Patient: sex F, age 35
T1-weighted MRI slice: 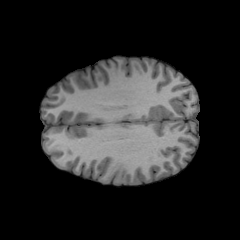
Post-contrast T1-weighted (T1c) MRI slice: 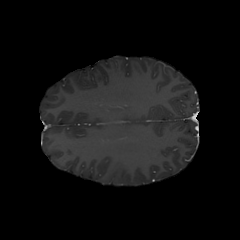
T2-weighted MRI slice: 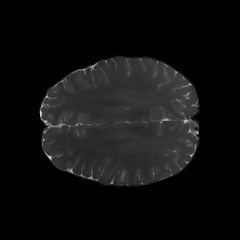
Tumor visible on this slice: yes
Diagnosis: Oligodendroglioma, IDH-mutant, 1p/19q-codeleted
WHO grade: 2